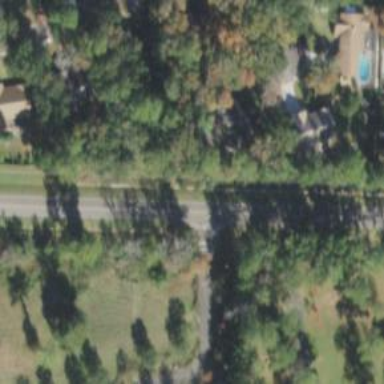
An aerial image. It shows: Residential road with asphalt surface. Sidewalk is present on the left side.